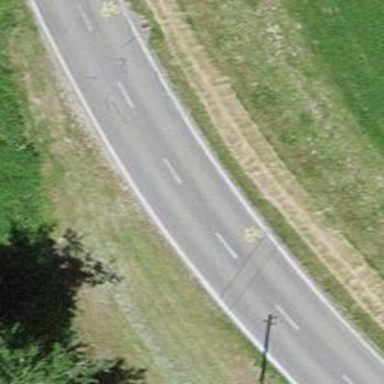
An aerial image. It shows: Tertiary road with asphalt surface. The road has cycle lane on the left side.